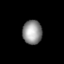
Tissue: lung
Cell type: Fibroblasts
Senescence score: 0.6141
Nuclear area (px): 462
Mean DAPI intensity: 143.866